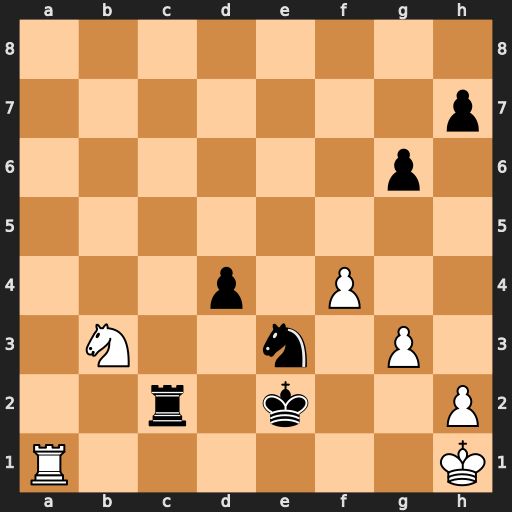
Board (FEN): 8/7p/6p1/8/3p1P2/1N2n1P1/2r1k2P/R6K
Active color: w
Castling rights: -
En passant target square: -
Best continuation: Nxd4+ Kd3 Nxc2